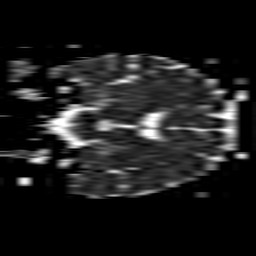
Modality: ADC
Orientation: coronal
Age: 61
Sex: male
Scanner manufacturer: philips
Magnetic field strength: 1.5 T
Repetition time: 3.398 s
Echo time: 0.06922 s